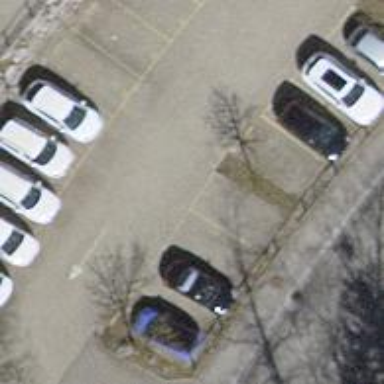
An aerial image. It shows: Road serving as parking aisle.